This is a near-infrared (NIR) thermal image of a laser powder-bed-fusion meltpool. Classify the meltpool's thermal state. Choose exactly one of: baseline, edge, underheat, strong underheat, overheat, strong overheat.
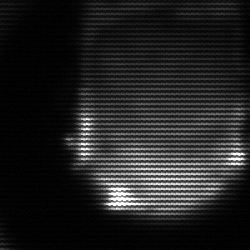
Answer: edge